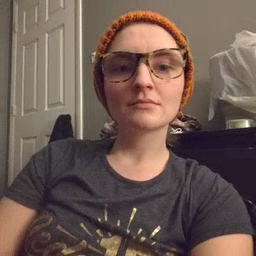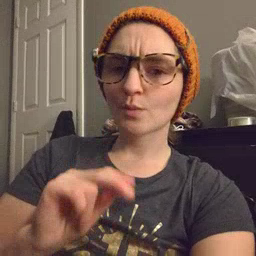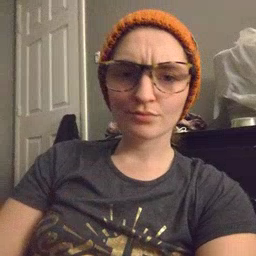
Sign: no